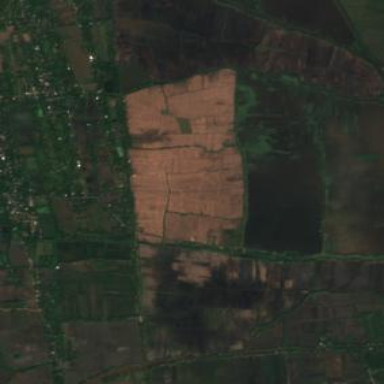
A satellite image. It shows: Farmland with rice crops ready for harvest.